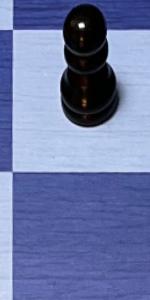
Label: Empty